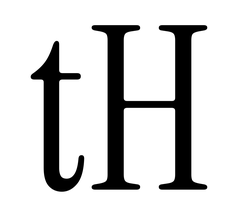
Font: InstrumentSerif-Regular